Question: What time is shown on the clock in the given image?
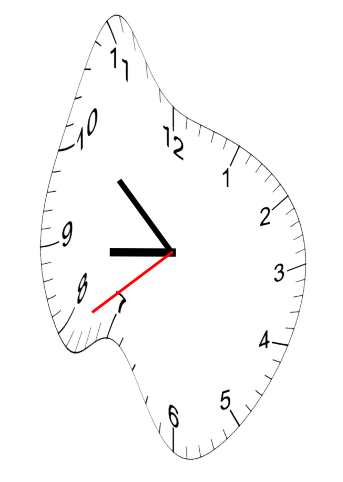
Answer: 08:51:39